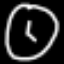
Label: clock